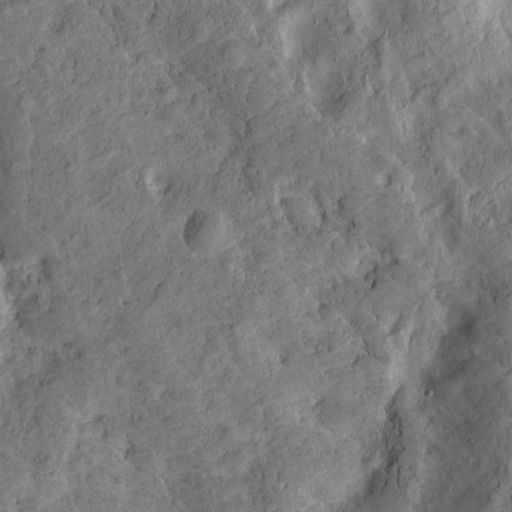
Objects detected: cone